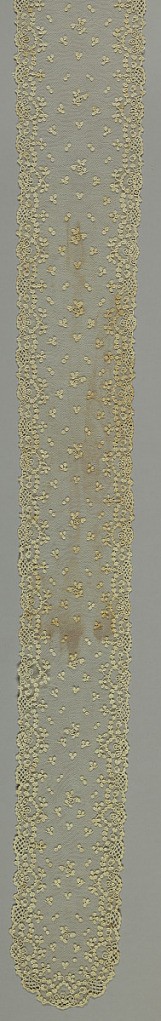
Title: Cap streamers
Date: late 18th–early 19th century
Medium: linen Technique: needle lace with ground of loop and twist with twist return
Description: Needlepoint lace lappets, point d'Alençon.